Question: I have an excel file which contains lots of data along with icon sets and data bars based on the values in the cell. It looks like this:
I want to import this excel sheet along with the conditional formatting. Is there any library for this?? I went through this <URL> but it only imports data not format.
If that's not possible is there code in epplus to have these iconsets in excel sheet. I can have arrows, traffic lights, etc but not these.
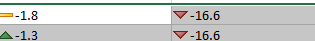
Answer: I dont think EPP supports custom conditional formatting which are stored as "Workbook Extensions" in the xml of the Excel file. You could copy the xml node of the "extLst" which contains the custom formatting from one worksheet to another. Just make sure there is nothing else beside the cond formatting xml in the node that you do not want copied in which case you will have to select only the child nodes you want.
To test, i created the following excel sheet (temp.xlsx), did a copy.paste of values only and saved to a new file (temp2.xlsx):

Then ran the following and it successfully copied the formatting over:
'''
public void Custom_Condition_Copy_Test()
{
//http://stackoverflow.com/questions/28493050/importing-excel-file-with-all-the-conditional-formatting-rules-to-epplus
//File with custom conditional formatting
var existingFile = new FileInfo(@"c: emp emp.xlsx");
//Copy of the file with the conditonal formatting removed
var existingFile2 = new FileInfo(@"c: emp emp2.xlsx");
using (var package = new ExcelPackage(existingFile))
using (var package2 = new ExcelPackage(existingFile2))
{
//Make sure there are document element for the source
var worksheet = package.Workbook.Worksheets.First();
var xdoc = worksheet.WorksheetXml;
if (xdoc.DocumentElement == null)
return;
//Make sure there are document element for the destination
var worksheet2 = package2.Workbook.Worksheets.First();
var xdoc2 = worksheet2.WorksheetXml;
if (xdoc2.DocumentElement == null)
return;
//get the extension list node 'extLst' from the ws with the formatting
var extensionlistnode = xdoc
.DocumentElement
.GetElementsByTagName("extLst")[0];
//Create the import node and append it to the end of the xml document
var newnode = xdoc2.ImportNode(extensionlistnode, true);
xdoc2.LastChild.AppendChild(newnode);
package2.Save();
}
}
'''
Might want to put some try's in there but this should get you close.
---
UPDATE: Based on OPs comment.
If you want to be able to add the custom conditional format without the need of the original file that contains it, I see two options.
, you do it the more "correct" way and use the DocumentFormat.OpenXml namespace. BUT, this would require you to have the Office Open XML library available which may or may not be so easy depending on the environment you are running this in. You can get it from here <URL> and it comes with a Reflection tool that can generate the code you want which gets you this:
'''
using DocumentFormat.OpenXml.Packaging;
using DocumentFormat.OpenXml.Spreadsheet;
using DocumentFormat.OpenXml;
using X14 = DocumentFormat.OpenXml.Office2010.Excel;
using Excel = DocumentFormat.OpenXml.Office.Excel;
......
WorksheetExtensionList worksheetExtensionList1 = new WorksheetExtensionList();
WorksheetExtension worksheetExtension1 = new WorksheetExtension(){ Uri = "{78C0D931-6437-407d-A8EE-F0AAD7539E65}" };
worksheetExtension1.AddNamespaceDeclaration("x14", "http://schemas.microsoft.com/office/spreadsheetml/2009/9/main");
X14.ConditionalFormattings conditionalFormattings1 = new X14.ConditionalFormattings();
X14.ConditionalFormatting conditionalFormatting1 = new X14.ConditionalFormatting();
conditionalFormatting1.AddNamespaceDeclaration("xm", "http://schemas.microsoft.com/office/excel/2006/main");
X14.ConditionalFormattingRule conditionalFormattingRule1 = new X14.ConditionalFormattingRule(){ Type = ConditionalFormatValues.IconSet, Priority = 2, Id = "{CD6B2710-0474-449D-881A-22CFE15D011D}" };
X14.IconSet iconSet1 = new X14.IconSet(){ IconSetTypes = X14.IconSetTypeValues.FiveArrows, Custom = true };
X14.ConditionalFormattingValueObject conditionalFormattingValueObject1 = new X14.ConditionalFormattingValueObject(){ Type = X14.ConditionalFormattingValueObjectTypeValues.Percent };
Excel.Formula formula1 = new Excel.Formula();
formula1.Text = "0";
conditionalFormattingValueObject1.Append(formula1);
X14.ConditionalFormattingValueObject conditionalFormattingValueObject2 = new X14.ConditionalFormattingValueObject(){ Type = X14.ConditionalFormattingValueObjectTypeValues.Percent };
Excel.Formula formula2 = new Excel.Formula();
formula2.Text = "20";
conditionalFormattingValueObject2.Append(formula2);
X14.ConditionalFormattingValueObject conditionalFormattingValueObject3 = new X14.ConditionalFormattingValueObject(){ Type = X14.ConditionalFormattingValueObjectTypeValues.Percent };
Excel.Formula formula3 = new Excel.Formula();
formula3.Text = "40";
conditionalFormattingValueObject3.Append(formula3);
X14.ConditionalFormattingValueObject conditionalFormattingValueObject4 = new X14.ConditionalFormattingValueObject(){ Type = X14.ConditionalFormattingValueObjectTypeValues.Percent };
Excel.Formula formula4 = new Excel.Formula();
formula4.Text = "60";
conditionalFormattingValueObject4.Append(formula4);
X14.ConditionalFormattingValueObject conditionalFormattingValueObject5 = new X14.ConditionalFormattingValueObject(){ Type = X14.ConditionalFormattingValueObjectTypeValues.Percent };
Excel.Formula formula5 = new Excel.Formula();
formula5.Text = "80";
conditionalFormattingValueObject5.Append(formula5);
X14.ConditionalFormattingIcon conditionalFormattingIcon1 = new X14.ConditionalFormattingIcon(){ IconSet = X14.IconSetTypeValues.ThreeSymbols, IconId = (UInt32Value)0U };
X14.ConditionalFormattingIcon conditionalFormattingIcon2 = new X14.ConditionalFormattingIcon(){ IconSet = X14.IconSetTypeValues.ThreeTrafficLights1, IconId = (UInt32Value)0U };
X14.ConditionalFormattingIcon conditionalFormattingIcon3 = new X14.ConditionalFormattingIcon(){ IconSet = X14.IconSetTypeValues.ThreeTriangles, IconId = (UInt32Value)0U };
X14.ConditionalFormattingIcon conditionalFormattingIcon4 = new X14.ConditionalFormattingIcon(){ IconSet = X14.IconSetTypeValues.ThreeTriangles, IconId = (UInt32Value)1U };
X14.ConditionalFormattingIcon conditionalFormattingIcon5 = new X14.ConditionalFormattingIcon(){ IconSet = X14.IconSetTypeValues.ThreeTriangles, IconId = (UInt32Value)2U };
iconSet1.Append(conditionalFormattingValueObject1);
iconSet1.Append(conditionalFormattingValueObject2);
iconSet1.Append(conditionalFormattingValueObject3);
iconSet1.Append(conditionalFormattingValueObject4);
iconSet1.Append(conditionalFormattingValueObject5);
iconSet1.Append(conditionalFormattingIcon1);
iconSet1.Append(conditionalFormattingIcon2);
iconSet1.Append(conditionalFormattingIcon3);
iconSet1.Append(conditionalFormattingIcon4);
iconSet1.Append(conditionalFormattingIcon5);
conditionalFormattingRule1.Append(iconSet1);
Excel.ReferenceSequence referenceSequence1 = new Excel.ReferenceSequence();
referenceSequence1.Text = "A1:C201";
conditionalFormatting1.Append(conditionalFormattingRule1);
conditionalFormatting1.Append(referenceSequence1);
conditionalFormattings1.Append(conditionalFormatting1);
worksheetExtension1.Append(conditionalFormattings1);
worksheetExtensionList1.Append(worksheetExtension1);
....
worksheet1.Append(worksheetExtensionList1);
'''
would be to do as you are asking and perform string manipulation. This is much easier but it is a slightly dirty in that you are messing with strings rather then objects but if the only thing you need to set is the cell range that doesnt seem so bad. I used the test method above to extract the string with '= extensionlistnode.OuterXml':
'''
[TestMethod]
public void Custom_Condition_From_String_Test()
{
//http://stackoverflow.com/questions/28493050/importing-excel-file-with-all-the-conditional-formatting-rules-to-epplus
//Throw in some data
var datatable = new DataTable("tblData");
datatable.Columns.Add(new DataColumn("Col1", typeof(int)));
datatable.Columns.Add(new DataColumn("Col2", typeof(int)));
datatable.Columns.Add(new DataColumn("Col3", typeof(int)));
for (var i = 0; i < 20; i++)
{
var row = datatable.NewRow();
row["Col1"] = i;
row["Col2"] = i * 10;
row["Col3"] = i * 100;
datatable.Rows.Add(row);
}
//Copy of the file with the conditonal formatting removed
var existingFile2 = new FileInfo(@"c: emp emp2.xlsx");
if (existingFile2.Exists)
existingFile2.Delete();
using (var package2 = new ExcelPackage(existingFile2))
{
//Add the data
var ws = package2.Workbook.Worksheets.Add("Content");
ws.Cells.LoadFromDataTable(datatable, true);
//The XML String extracted from the orginal excel doc using '= extensionlistnode.OuterXml'
var cellrange = "A1:C201";
var rawxml = String.Format(
"<extLst xmlns="http://schemas.openxmlformats.org/spreadsheetml/2006/main"><ext uri="{{78C0D931-6437-407d-A8EE-F0AAD7539E65}}" xmlns:x14="http://schemas.microsoft.com/office/spreadsheetml/2009/9/main"><x14:conditionalFormattings><x14:conditionalFormatting xmlns:xm="http://schemas.microsoft.com/office/excel/2006/main"><x14:cfRule type="iconSet" priority="2" id="{{CD6B2710-0474-449D-881A-22CFE15D011D}}"><x14:iconSet iconSet="5Arrows" custom="1"><x14:cfvo type="percent"><xm:f>0</xm:f></x14:cfvo><x14:cfvo type="percent"><xm:f>20</xm:f></x14:cfvo><x14:cfvo type="percent"><xm:f>40</xm:f></x14:cfvo><x14:cfvo type="percent"><xm:f>60</xm:f></x14:cfvo><x14:cfvo type="percent"><xm:f>80</xm:f></x14:cfvo><x14:cfIcon iconSet="3Symbols" iconId="0" /><x14:cfIcon iconSet="3TrafficLights1" iconId="0" /><x14:cfIcon iconSet="3Triangles" iconId="0" /><x14:cfIcon iconSet="3Triangles" iconId="1" /><x14:cfIcon iconSet="3Triangles" iconId="2" /></x14:iconSet></x14:cfRule><xm:sqref>{0}</xm:sqref></x14:conditionalFormatting></x14:conditionalFormattings></ext></extLst>"
, cellrange);
var newxdoc = new XmlDocument();
newxdoc.LoadXml(rawxml);
//Create the import node and append it to the end of the xml document
var xdoc2 = ws.WorksheetXml;
var newnode = xdoc2.ImportNode(newxdoc.FirstChild, true);
xdoc2.LastChild.AppendChild(newnode);
package2.Save();
}
}
'''